Question: My question is kinda simple but i cant find it in the web.
Does OpenGL / OpenGL ES have preshaders like DirectX?
so that you can write things like
'''
mat4 wvpMat = worldMat * viewMat * projMat;
gl_Position = wvpMat * position;
'''
and it will compute the wvpMat only once in the preshader.
Or is this not supported and you should make it on the CPU instead?
see Riemers example for XNA:

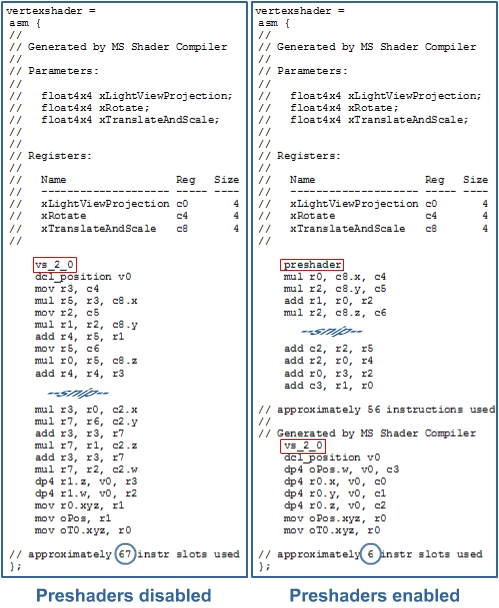
Answer: OpenGL <URL>:
1. vertex shader: runs first for all points you wish to draw
2. optional tesselation with 2 shaders: a control shader to specify how to tesselate and a evaluation shader to do the actual tesselation
3. optional geometry shader: emit a variable amount of primitive per drawn primitive
4. fragment shader: runs per fragment
The driver is allowed to optimize each of these as needed when linking the program together, which may include generating a preshader. However, it is implementation-defined.